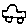
Label: car